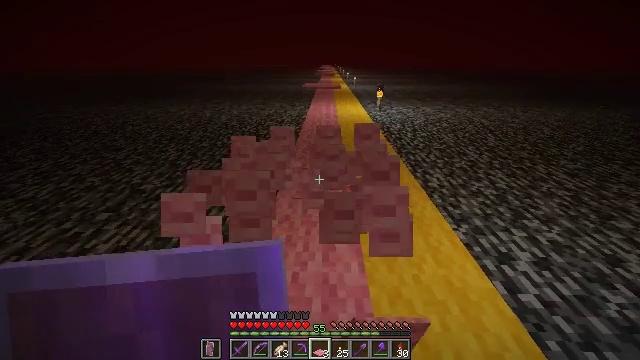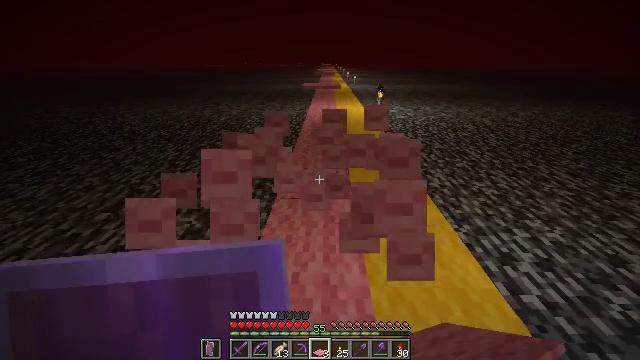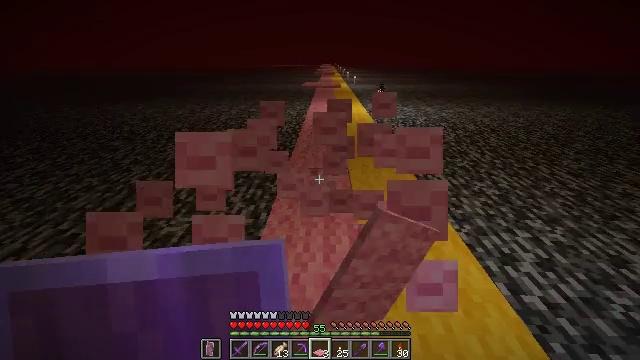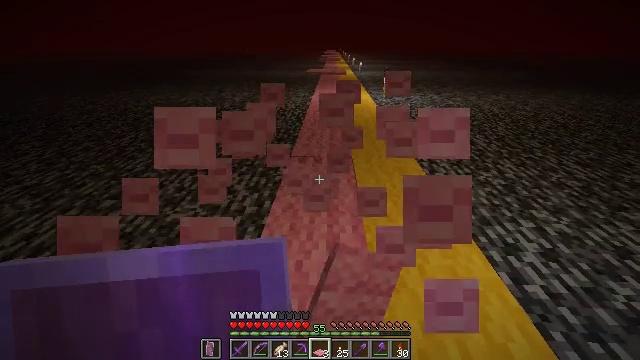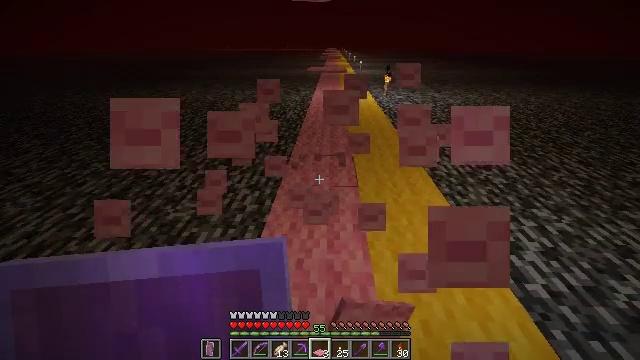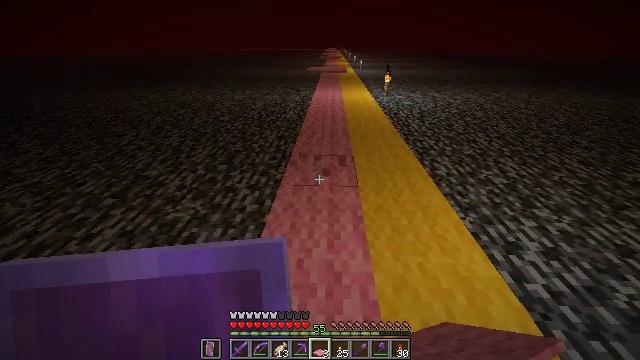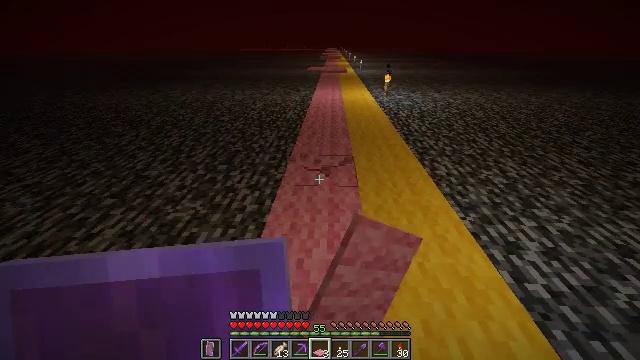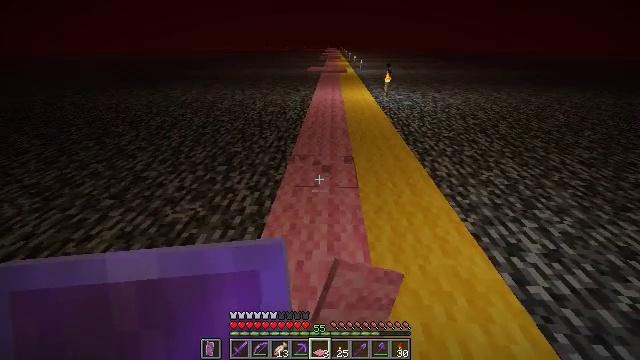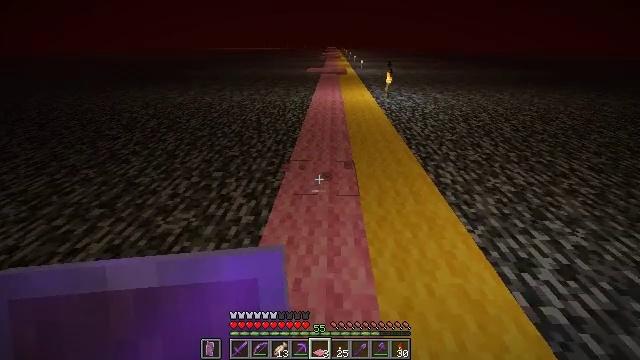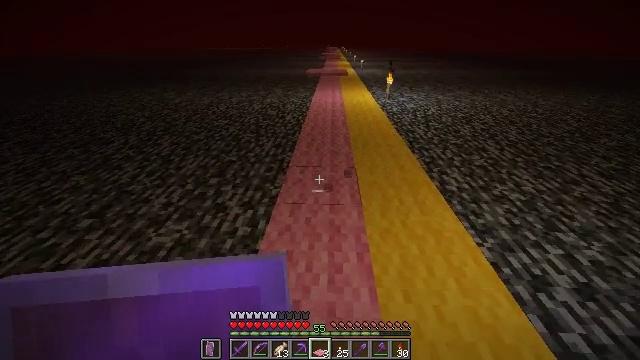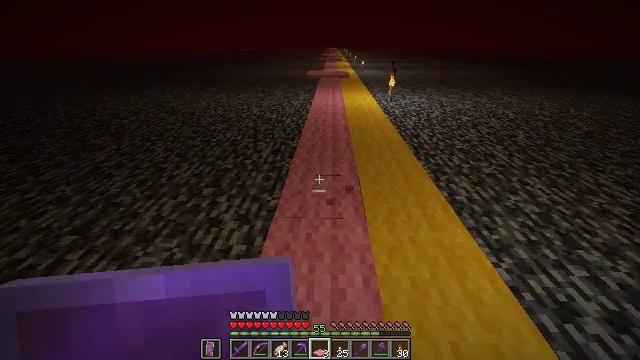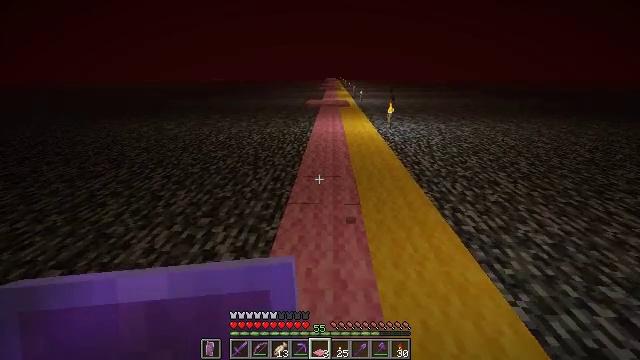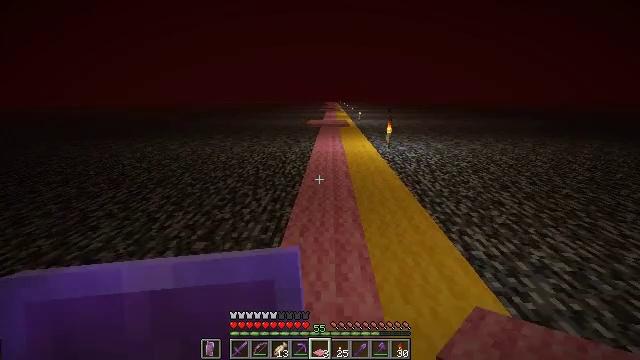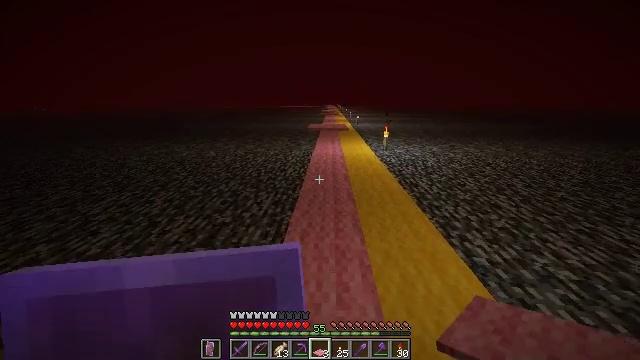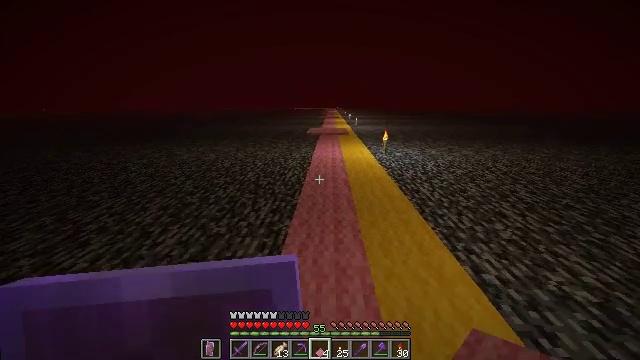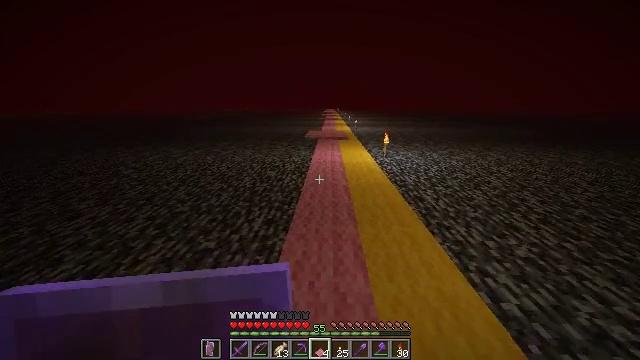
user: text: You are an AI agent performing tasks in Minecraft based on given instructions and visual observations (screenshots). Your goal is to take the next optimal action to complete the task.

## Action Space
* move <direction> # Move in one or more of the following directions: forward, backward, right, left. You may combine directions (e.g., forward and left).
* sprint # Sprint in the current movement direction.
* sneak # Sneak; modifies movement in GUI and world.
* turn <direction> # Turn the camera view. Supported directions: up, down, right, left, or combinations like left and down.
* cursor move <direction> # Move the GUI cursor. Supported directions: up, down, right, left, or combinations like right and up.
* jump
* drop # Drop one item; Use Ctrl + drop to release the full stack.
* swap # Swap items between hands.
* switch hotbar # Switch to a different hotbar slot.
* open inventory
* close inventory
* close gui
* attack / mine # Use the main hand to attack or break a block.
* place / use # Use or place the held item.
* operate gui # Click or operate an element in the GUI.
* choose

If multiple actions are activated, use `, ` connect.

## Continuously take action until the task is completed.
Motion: motion action
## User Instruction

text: mine block pink carpet
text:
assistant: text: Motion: attack / mine
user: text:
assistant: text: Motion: attack / mine
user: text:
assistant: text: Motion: turn down, attack / mine
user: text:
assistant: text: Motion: attack / mine
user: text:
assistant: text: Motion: attack / mine
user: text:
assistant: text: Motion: attack / mine
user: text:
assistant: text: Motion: move forward
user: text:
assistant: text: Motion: move forward
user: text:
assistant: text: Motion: move forward
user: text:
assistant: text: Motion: move forward
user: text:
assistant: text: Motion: move forward, sprint, turn up
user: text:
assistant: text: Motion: move forward, sprint, turn up
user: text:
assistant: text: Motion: move forward, sprint
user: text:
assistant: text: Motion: move forward, sprint
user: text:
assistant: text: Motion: move forward, sprint
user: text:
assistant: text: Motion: move forward, sprint
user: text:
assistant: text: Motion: move forward, sprint
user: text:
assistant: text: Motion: move forward, sprint
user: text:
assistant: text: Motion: move forward, sprint
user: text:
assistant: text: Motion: move forward, sprint
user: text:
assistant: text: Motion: move forward, sprint, turn up
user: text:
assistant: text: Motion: move forward, sprint
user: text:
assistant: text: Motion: move forward, sprint
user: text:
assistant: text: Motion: move forward, sprint
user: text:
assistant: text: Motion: move forward, sprint
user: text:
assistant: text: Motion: move forward, sprint
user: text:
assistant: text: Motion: move forward, sprint
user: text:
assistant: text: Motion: move forward, sprint
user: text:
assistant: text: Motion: sprint
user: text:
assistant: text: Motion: turn down